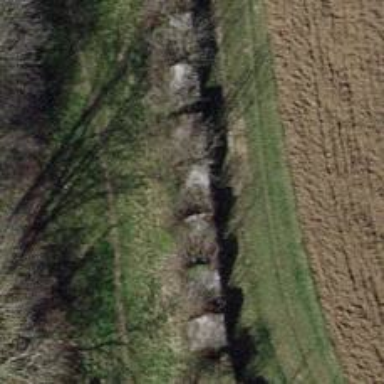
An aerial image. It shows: Block barrier.